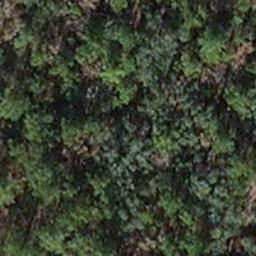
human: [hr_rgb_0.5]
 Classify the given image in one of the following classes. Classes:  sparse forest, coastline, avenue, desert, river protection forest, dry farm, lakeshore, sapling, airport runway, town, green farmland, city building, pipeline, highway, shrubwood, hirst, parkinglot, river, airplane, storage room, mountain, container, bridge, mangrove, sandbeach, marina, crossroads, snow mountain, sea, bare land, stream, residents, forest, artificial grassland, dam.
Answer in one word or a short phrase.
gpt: sapling